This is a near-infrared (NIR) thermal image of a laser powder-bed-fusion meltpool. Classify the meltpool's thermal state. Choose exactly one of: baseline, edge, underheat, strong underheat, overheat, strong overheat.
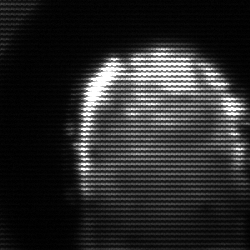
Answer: baseline